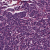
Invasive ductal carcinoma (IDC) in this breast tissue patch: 1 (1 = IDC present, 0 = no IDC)